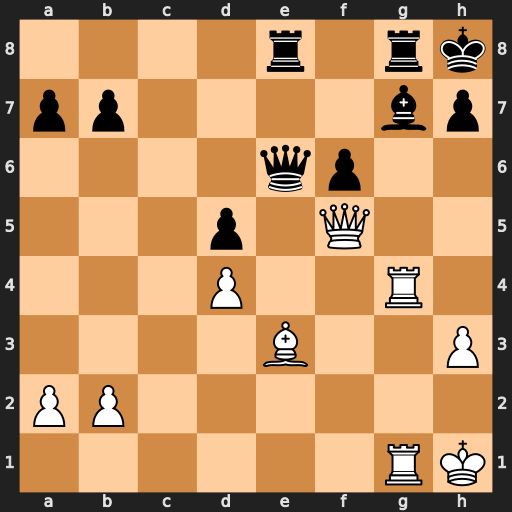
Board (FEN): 4r1rk/pp4bp/4qp2/3p1Q2/3P2R1/4B2P/PP6/6RK
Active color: w
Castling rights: -
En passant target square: -
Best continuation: Qxh7+ Kxh7 Rh4+ Bh6 Rxh6#